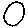
Label: circle